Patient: sex F, age 54
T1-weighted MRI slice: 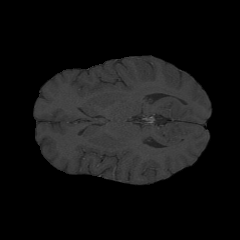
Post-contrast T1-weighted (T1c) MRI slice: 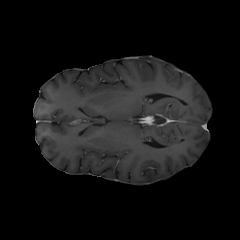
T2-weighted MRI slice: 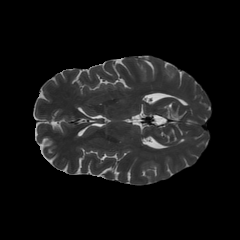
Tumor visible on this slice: no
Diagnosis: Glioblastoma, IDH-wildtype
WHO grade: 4